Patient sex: M
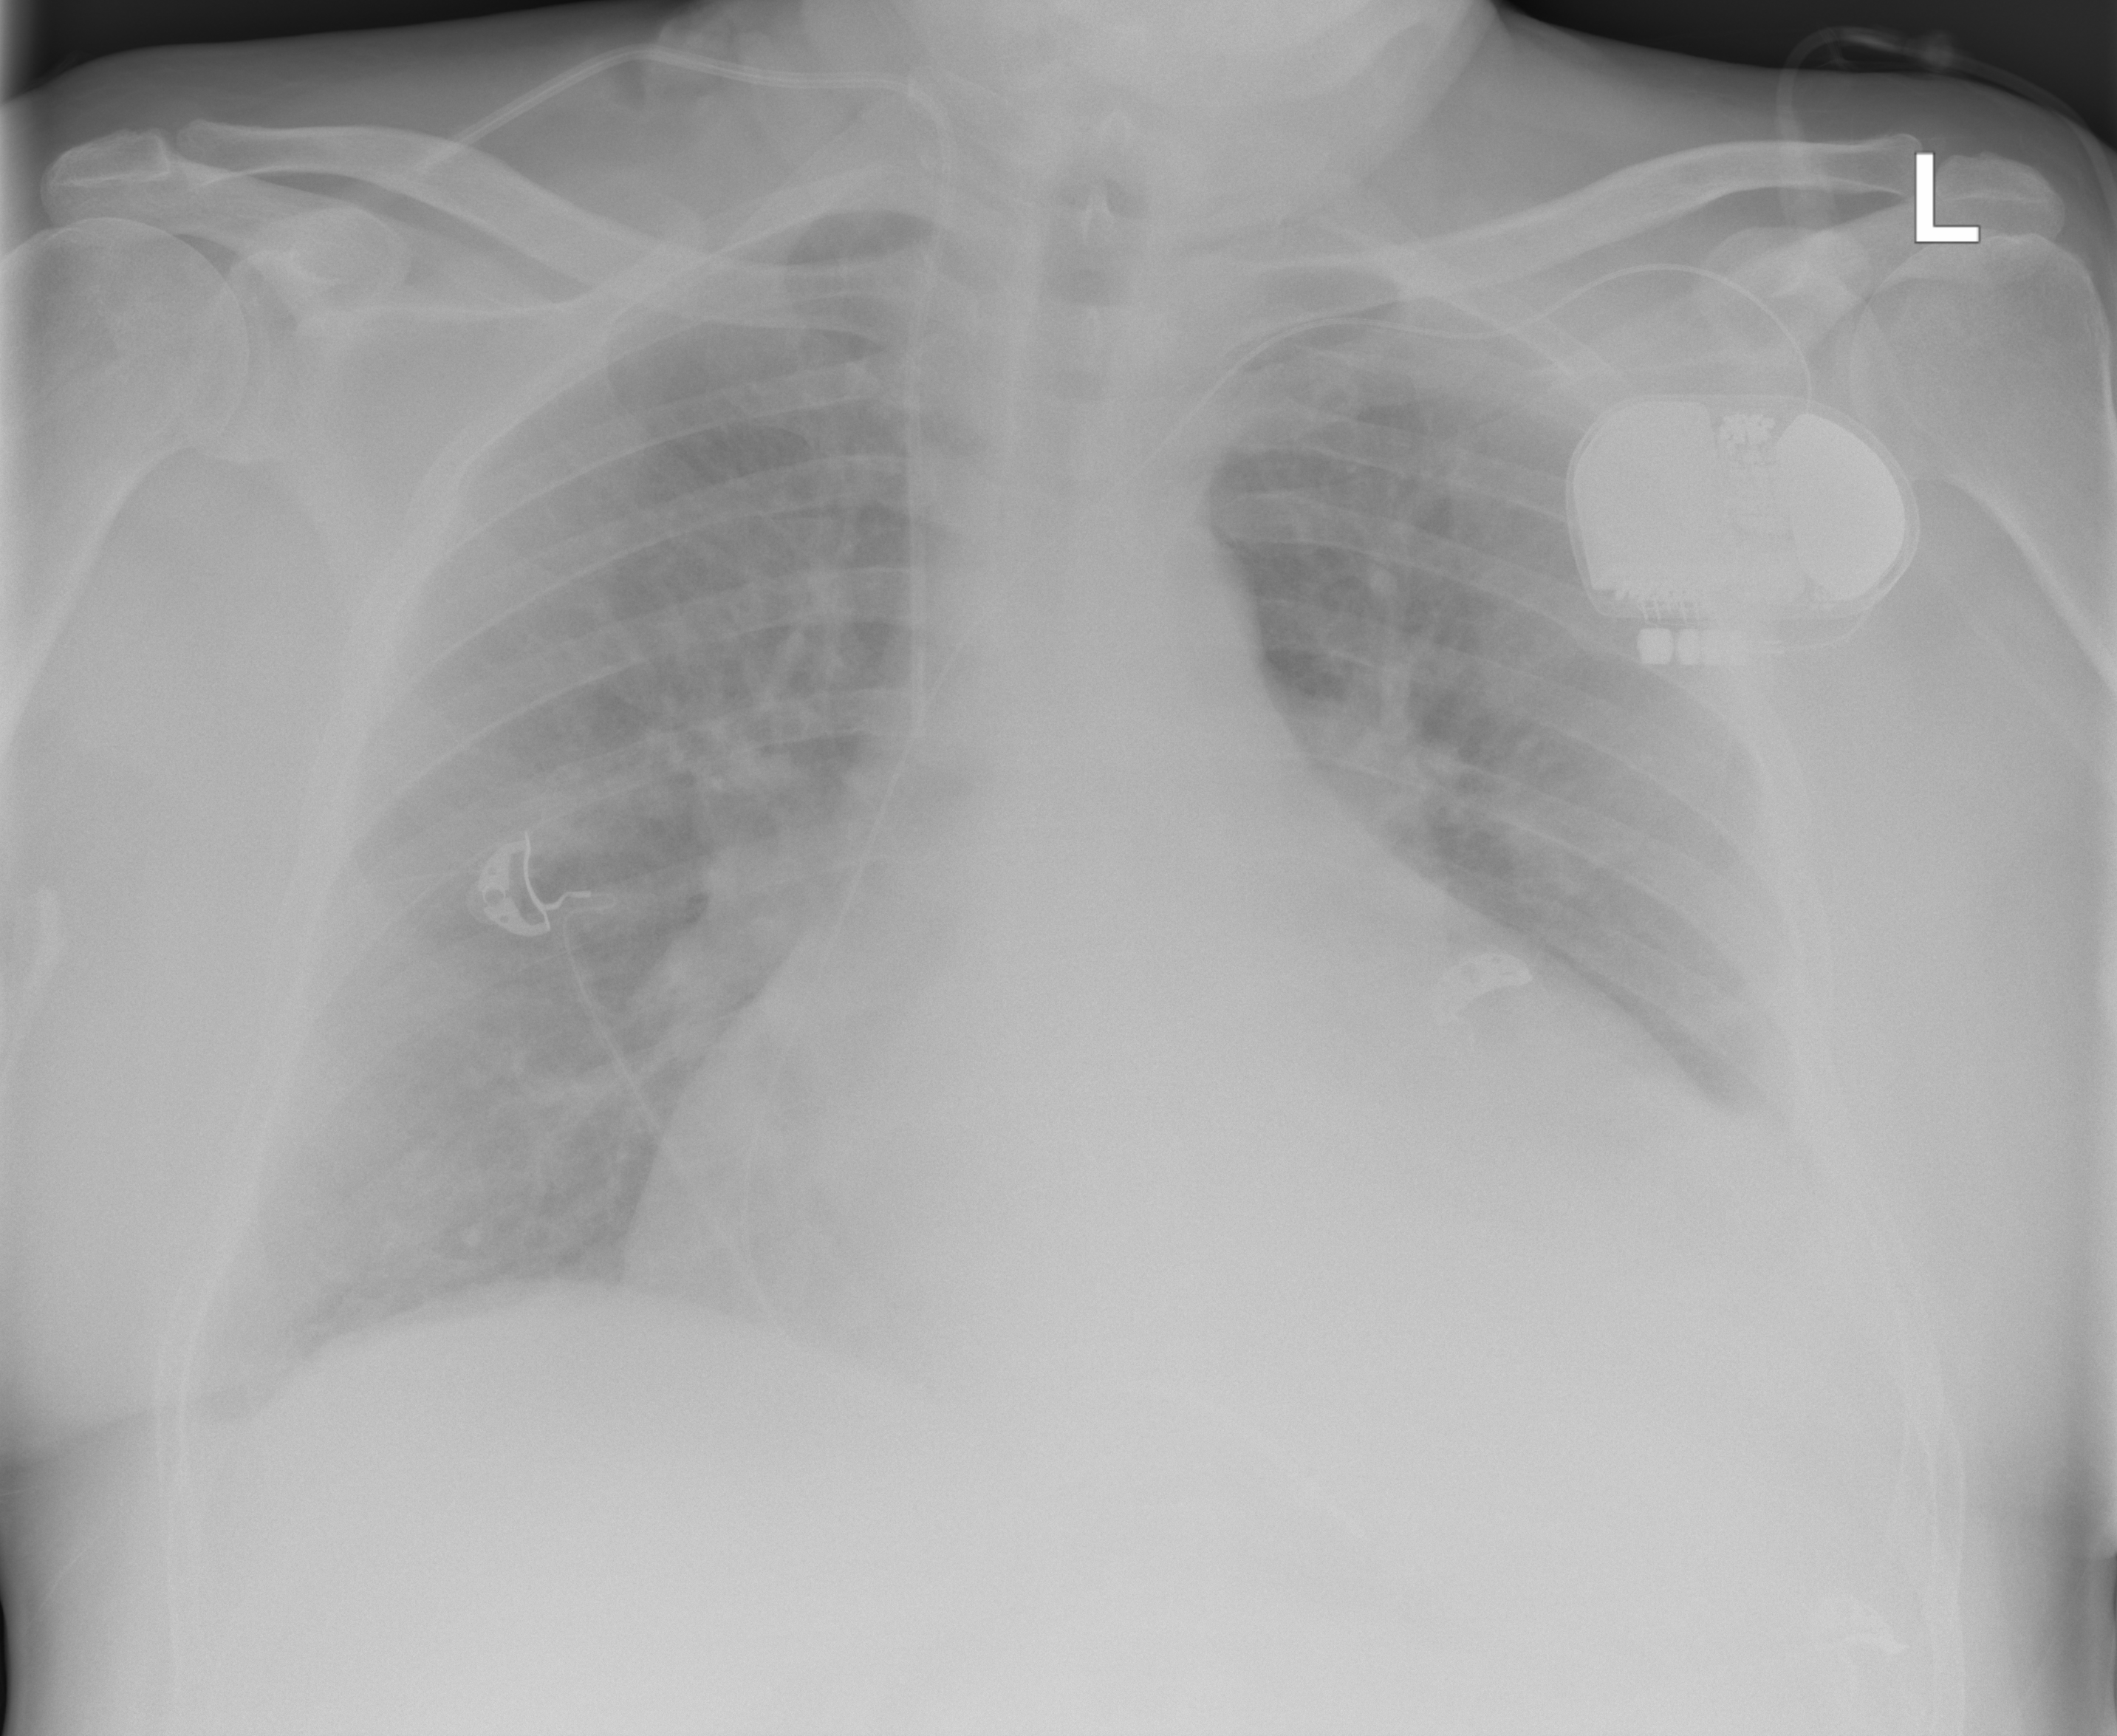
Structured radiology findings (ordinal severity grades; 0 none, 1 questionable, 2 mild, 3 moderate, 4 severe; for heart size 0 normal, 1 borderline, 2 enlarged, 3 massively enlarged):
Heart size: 3
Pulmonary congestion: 2
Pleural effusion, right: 2
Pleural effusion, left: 2
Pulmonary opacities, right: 0
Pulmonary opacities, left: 0
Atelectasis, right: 0
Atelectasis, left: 2